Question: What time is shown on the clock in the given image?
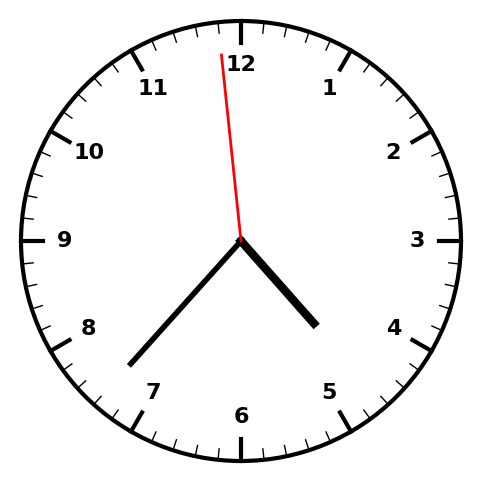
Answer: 04:36:59